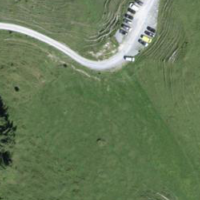
EUNIS habitat code: 23
Species observed at this site:
Turdus philomelos
Parnassia palustris
Lophophanes cristatus
Dryas octopetala
Pyrrhula pyrrhula
Prunella modularis
Turdus viscivorus
Fringilla coelebs
Sylvia atricapilla
Phylloscopus collybita
Carduelis citrinella
Erithacus rubecula
Dryocopus martius
Certhia familiaris
Sitta europaea
Regulus regulus
Aquila chrysaetos
Periparus ater